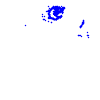
Particle: electron